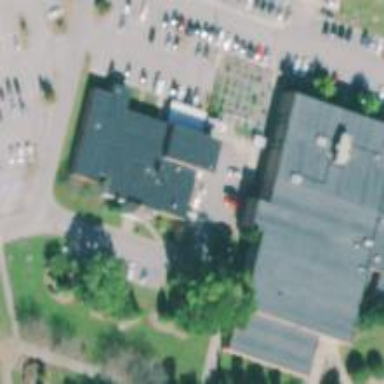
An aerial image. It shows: College building.